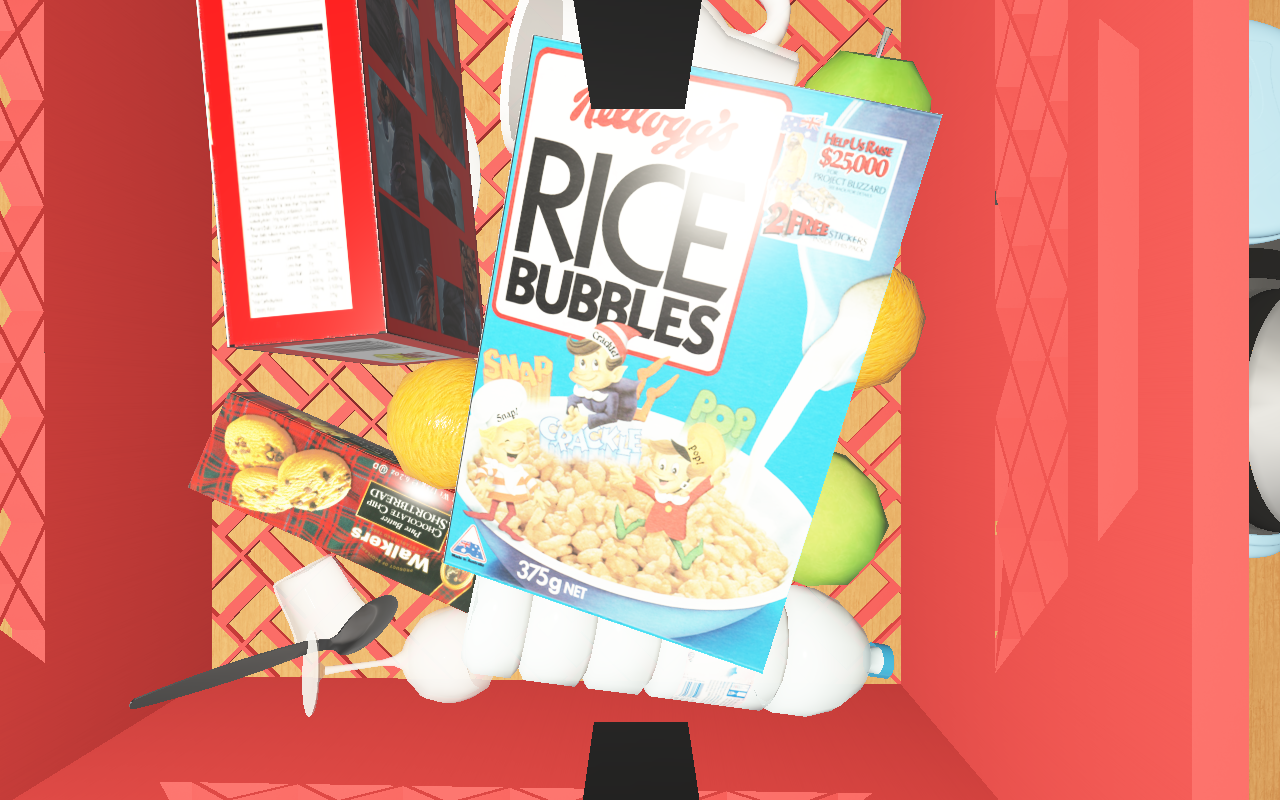
Objects in the scene:
carafe
water bottle
apple
orange
orange
spoon
plate
glass
jam jar
cereal box
cereal box